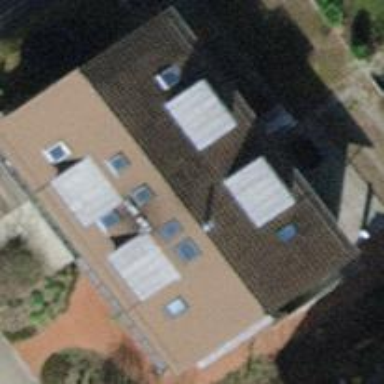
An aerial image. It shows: Semidetached house with gabled roof.